Question: I have some code that uses the preprocessor commands: '#If', '#Else' and '#End If'
basically I've got
'''
#If Mac then
msgbox "Can't update the list when running on a mac"
#Else
Application.StatusBar = "updating names..."
***other code here****
Application.StatusBar = false
#End if
'''
The code works fine on my machine but on others, when the spreadsheet is opened and the code compiles, an error message comes up:

It is an error that occurs when opening the spreadsheet in protected view. If not in protected view it doesn't show the error. It works fine once the sub is called after it is opened but when it compiles at the point of being opened it falls over.
If I remove the status bar commands the error does not happen.
I have tried adding an 'On Error Resume Next' but that doesn't stop the error.
So it appears that I cannot use the statusbar, within a preprocessor routine, and be certain it will work.
I use Excel 2016 and I have seen the error on Excel 2013. Both machine are 64 bit windows 8.1 and actually both machines are exactly the same spec ASUS UX305F with core M processor.
Can anyone shed any light into what might be happening?
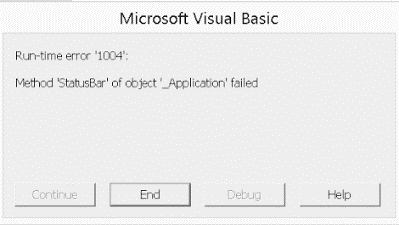
Answer: I can't reproduce the problem, but assuming:
- 'Application.StatusBar'
And:
-
Just re-organize things a bit, so that the code destined to run in a Windows environment enclosed in precompiler directives:
'''
Public Sub Macro1()
#If Mac Then
MsgBox "Can't update the list when running on a Mac"
Exit Sub
#Else
DoSomething
#End If
End Sub
'''
And then move the actual logic to 'DoSomething', leaving the actual code free of precompiler directives:
'''
Private Sub DoSomething()
Application.StatusBar = "updating names..."
'***other code here****
Application.StatusBar = false
End Sub
'''
Worst-case, the Mac user clicking your button will get a compile error and the code won't run... but it's not supposed to run anyway, so...